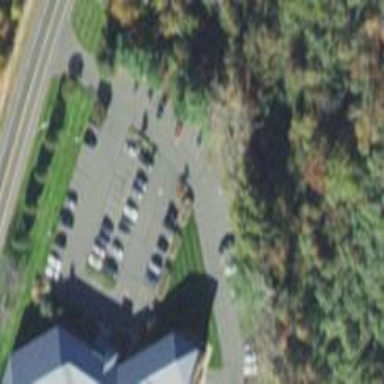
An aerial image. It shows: Parking area.